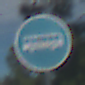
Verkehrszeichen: Busssonderstreifen
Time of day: Midday
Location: Outdoor (Special)
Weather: PartlyCloudy
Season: NotSpecified
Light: Natural